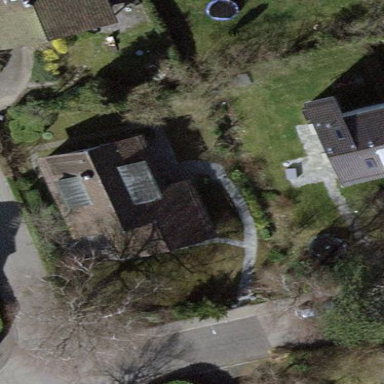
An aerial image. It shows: Building with pitched roof.